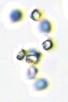
Label: Phaeocystis